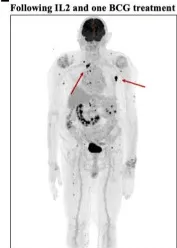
Representative clinical course of a case of a complete responder, patient #2. (E) PET-CT following treatment with IL-2 and one BCG treatment, showing metastasis.
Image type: radiology (pet)